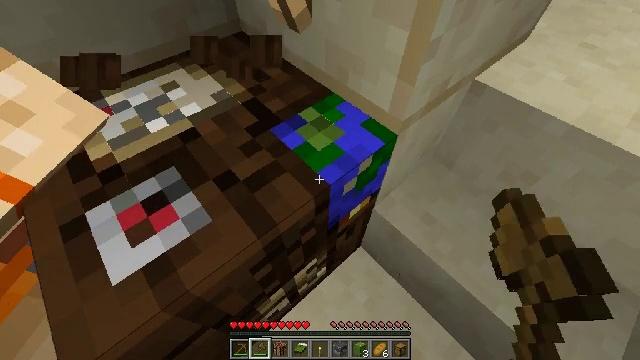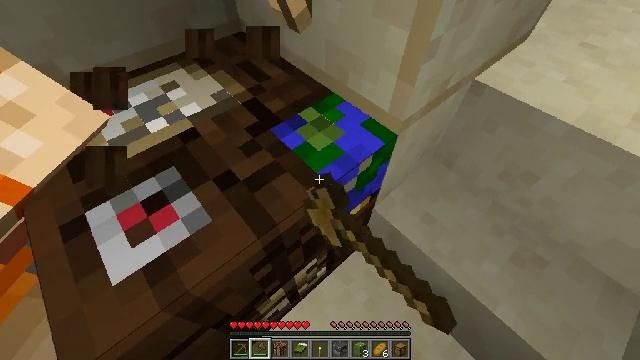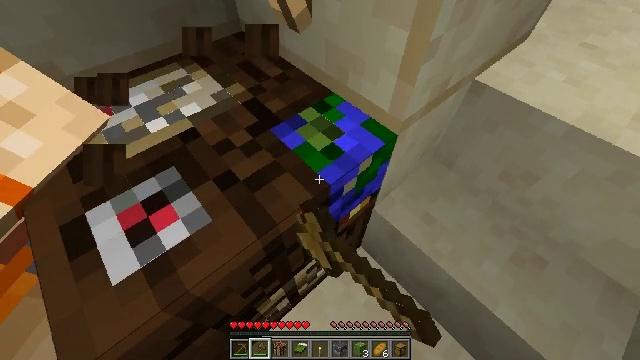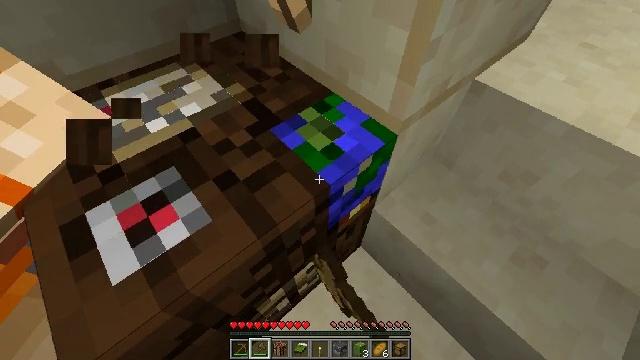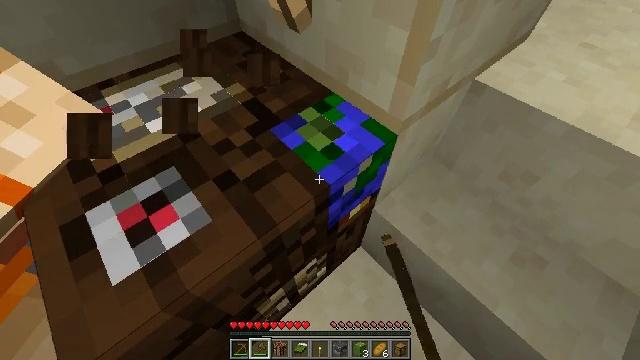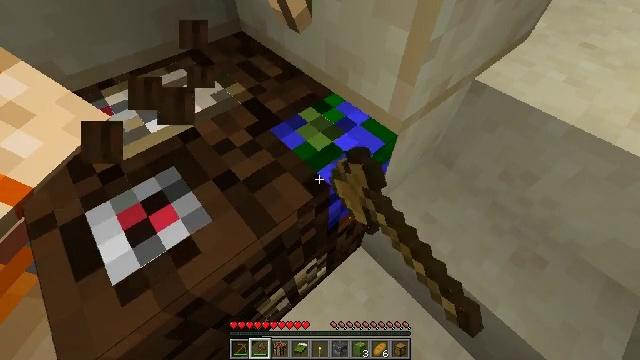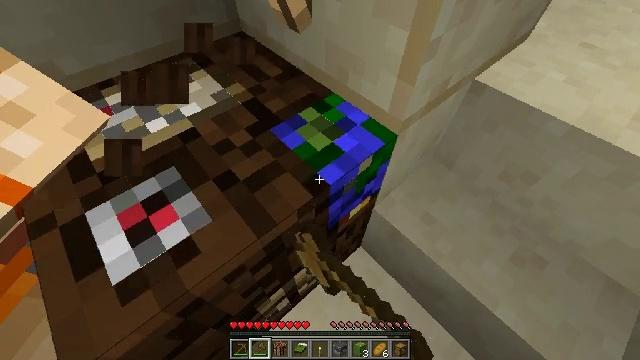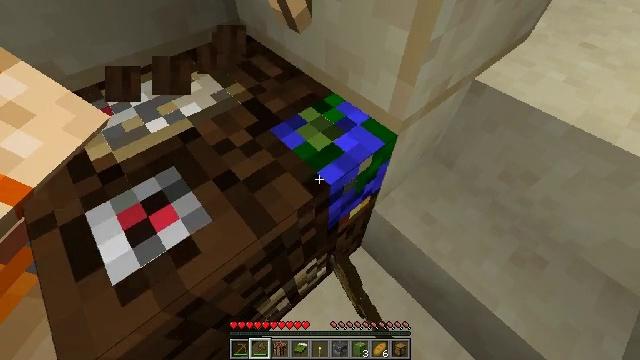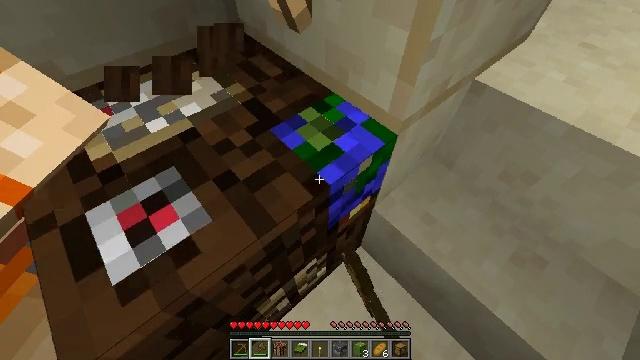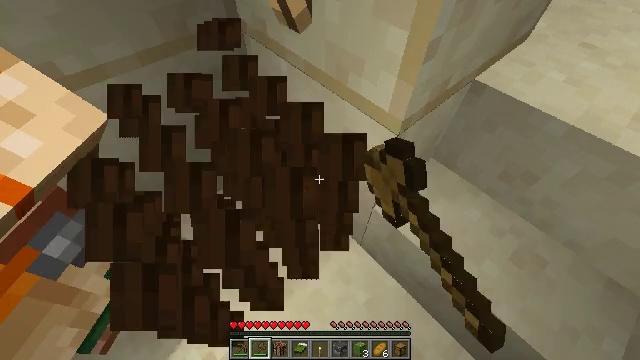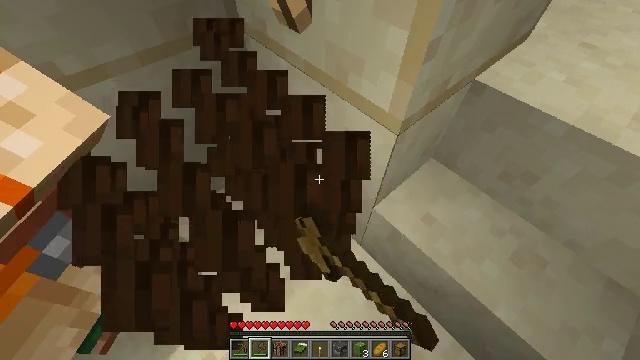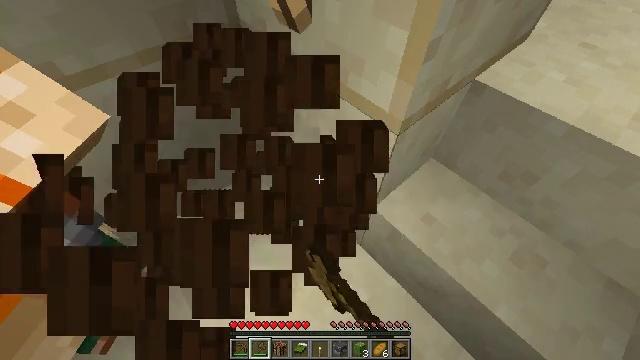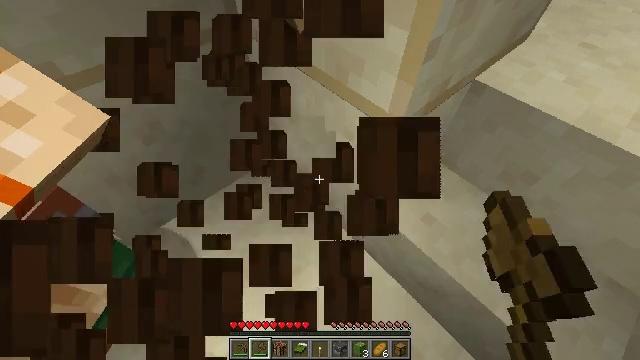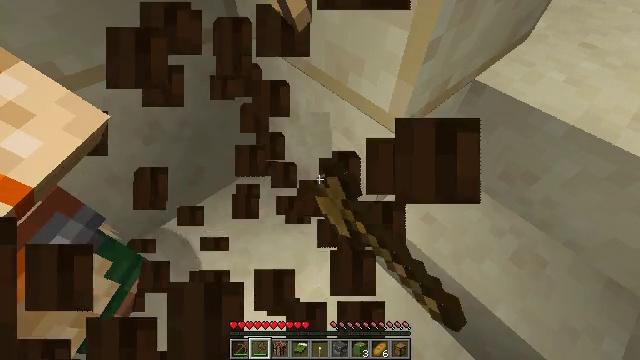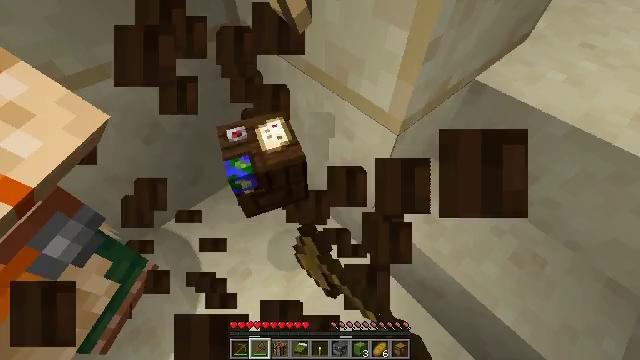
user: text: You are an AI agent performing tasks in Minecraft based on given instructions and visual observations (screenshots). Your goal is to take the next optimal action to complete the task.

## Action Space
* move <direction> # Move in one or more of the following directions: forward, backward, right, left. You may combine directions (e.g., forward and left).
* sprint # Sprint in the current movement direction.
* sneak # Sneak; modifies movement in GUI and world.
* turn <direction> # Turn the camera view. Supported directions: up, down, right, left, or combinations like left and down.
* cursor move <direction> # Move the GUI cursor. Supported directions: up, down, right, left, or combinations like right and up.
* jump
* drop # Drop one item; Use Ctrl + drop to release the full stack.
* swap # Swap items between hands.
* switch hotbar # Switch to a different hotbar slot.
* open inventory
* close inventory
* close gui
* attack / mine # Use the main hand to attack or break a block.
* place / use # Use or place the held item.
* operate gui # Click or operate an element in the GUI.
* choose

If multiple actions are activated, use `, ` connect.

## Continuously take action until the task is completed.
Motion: motion action
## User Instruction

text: Reclaim the cartography table for later use.
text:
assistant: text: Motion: attack / mine
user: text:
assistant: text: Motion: attack / mine
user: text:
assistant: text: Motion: attack / mine
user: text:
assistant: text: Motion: attack / mine
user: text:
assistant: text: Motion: attack / mine
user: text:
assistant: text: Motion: attack / mine
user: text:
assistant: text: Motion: attack / mine
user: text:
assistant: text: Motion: attack / mine
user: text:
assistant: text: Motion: attack / mine
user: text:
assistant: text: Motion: attack / mine
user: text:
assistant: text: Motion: attack / mine
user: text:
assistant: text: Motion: attack / mine
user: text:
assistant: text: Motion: attack / mine
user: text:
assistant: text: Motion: attack / mine
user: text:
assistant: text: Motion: attack / mine